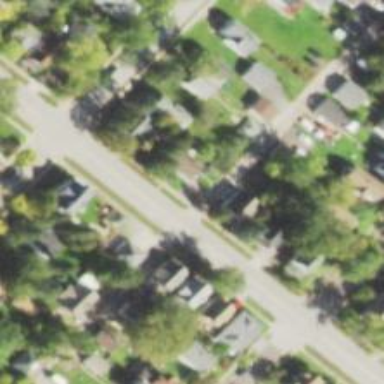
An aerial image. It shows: Alley classified as service road.